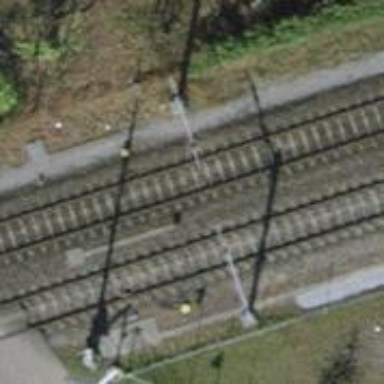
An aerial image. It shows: Solitary milestone along the railway.